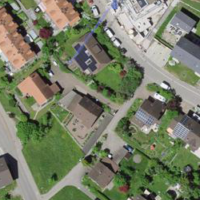
EUNIS habitat code: 54
Species observed at this site:
Tanacetum vulgare
Stellaria graminea
Coleostephus myconis
Prunus spinosa
Veronica serpyllifolia